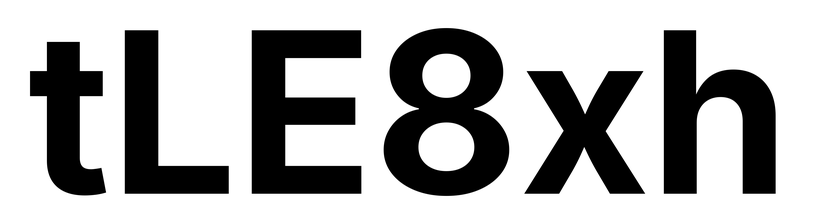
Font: Inter_Bold